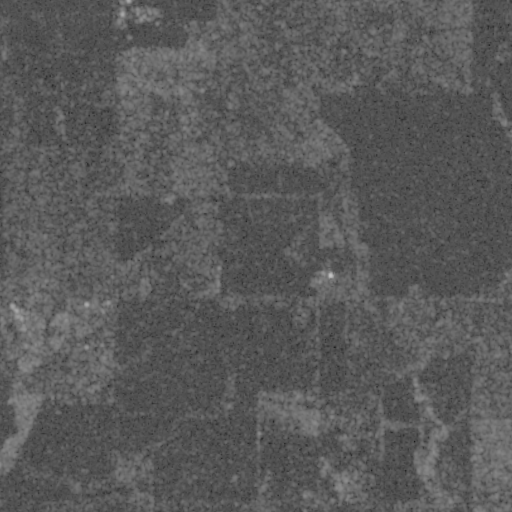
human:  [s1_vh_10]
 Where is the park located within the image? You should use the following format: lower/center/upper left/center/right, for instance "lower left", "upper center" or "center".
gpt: The park is located in the center left of the image.
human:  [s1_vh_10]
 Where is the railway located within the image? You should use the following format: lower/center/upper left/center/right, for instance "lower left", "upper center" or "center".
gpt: The railway is located in the left of the image.
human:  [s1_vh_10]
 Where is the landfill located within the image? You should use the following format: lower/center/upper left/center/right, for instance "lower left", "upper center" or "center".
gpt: There is no landfill in the image.

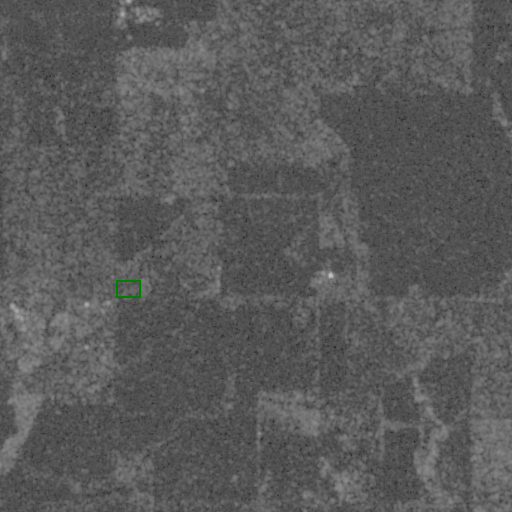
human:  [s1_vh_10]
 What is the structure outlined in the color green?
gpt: The structure outlined in green is a park.
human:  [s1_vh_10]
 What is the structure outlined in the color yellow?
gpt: There is no yellow outline.